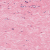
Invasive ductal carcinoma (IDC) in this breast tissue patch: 0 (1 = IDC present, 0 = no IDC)